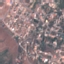
Land use / land cover: Residential